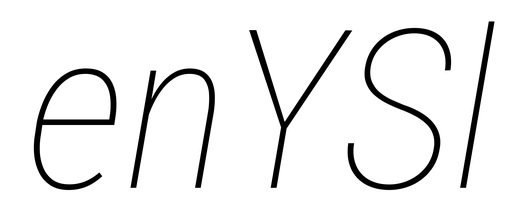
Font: Roboto-Italic_Condensed_Thin_Italic